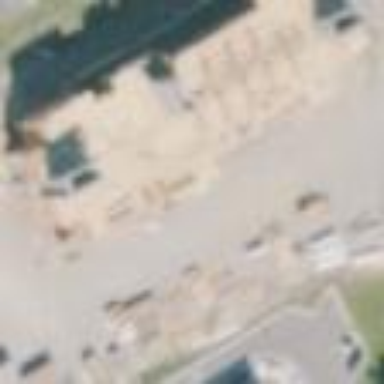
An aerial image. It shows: Building used as car repair shop.